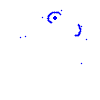
Particle: proton